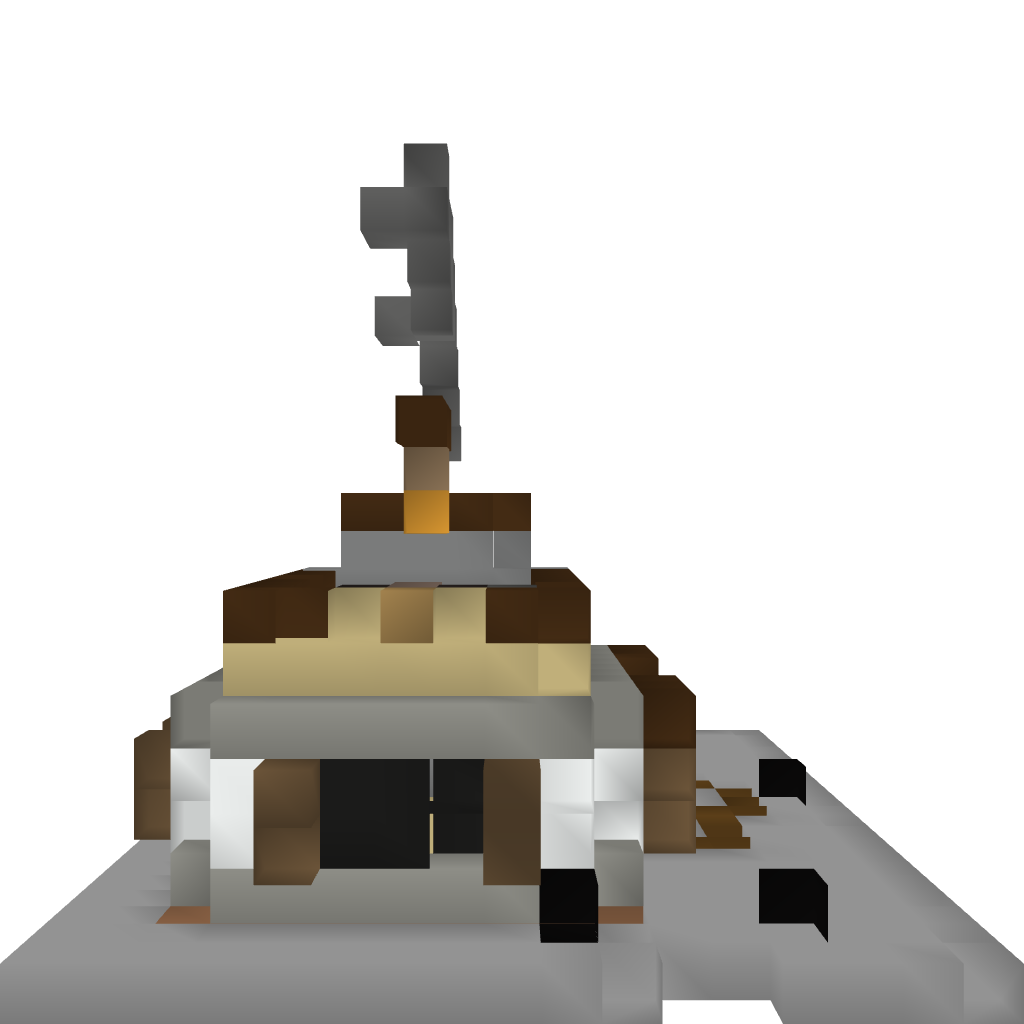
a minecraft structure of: Tudor Style BlackSmith